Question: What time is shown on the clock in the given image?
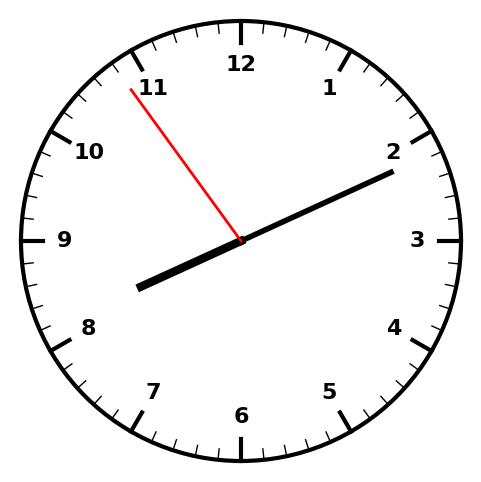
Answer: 08:10:54